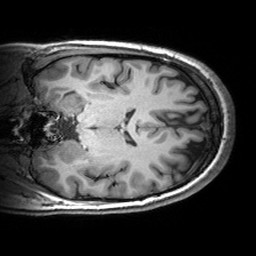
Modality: T1w
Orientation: coronal
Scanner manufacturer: siemens
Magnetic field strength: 3 T
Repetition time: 2.53 s
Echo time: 0.00299 s